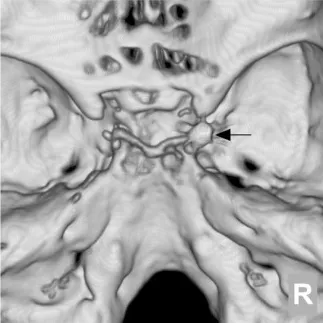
Aneurysm coiling and follow-up CT. (D) CT reconstruction showing the coils (arrow). A1, first segment; AccMCA, accessory middle cerebral artery; CT, computed tomography; DSA, digital subtraction angiography; ICA, internal carotid artery; MCA, middle cerebral artery; R, right.
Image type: radiology (ct)